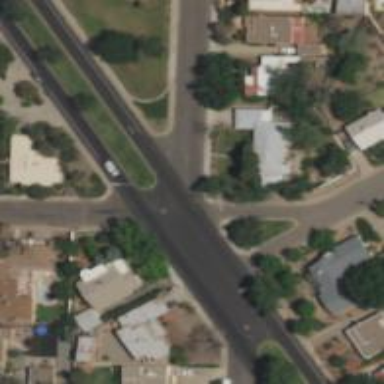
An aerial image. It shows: Unmarked crossing on the road.